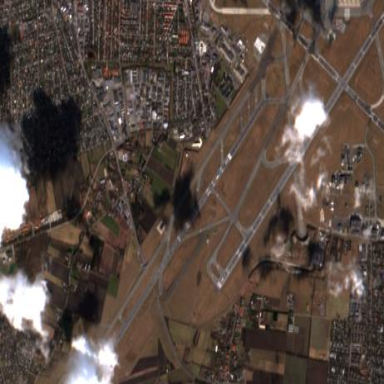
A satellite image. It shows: International aerodrome surrounded by fence.